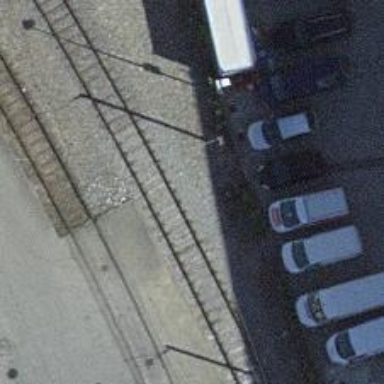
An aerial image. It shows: Abandoned railway spur with electrified contact line. This railway spur has 1 track.